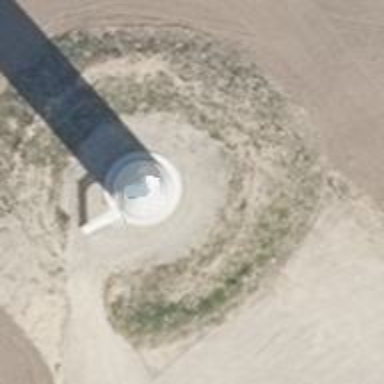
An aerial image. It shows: Wind power generator with horizontal axis wind turbine manufactured by Vestas.